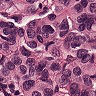
Metastatic tissue present: yes